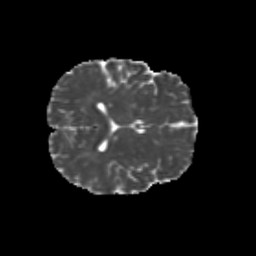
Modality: MD
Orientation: axial
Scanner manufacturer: siemens
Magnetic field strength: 3 T
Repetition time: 9.2 s
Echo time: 0.084 s